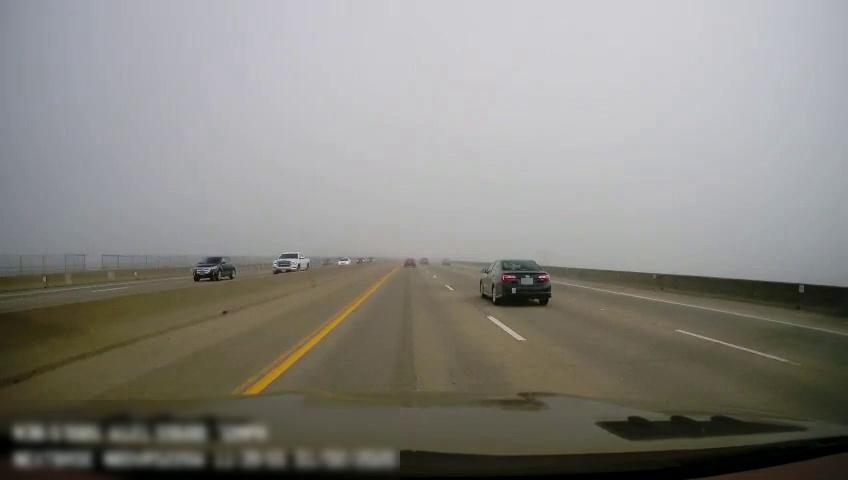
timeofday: Day
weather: Cloudy
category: Drivable Space
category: Drivable Space
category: Vehicles | SUV
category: Vehicles | Truck
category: Vehicles | Car
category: Vehicles | Car
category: Vehicles | Car
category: Vehicles | Car
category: Vehicles | Car
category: Vehicles | Car
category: Lanes | Current Lane
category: Lanes | Current Lane
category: Lanes | Alternate Lane
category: Lanes | Alternate Lane
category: Lanes | Alternate Lane
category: Lanes | Opposite Lane
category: Lanes | Opposite Lane